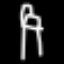
Label: chair